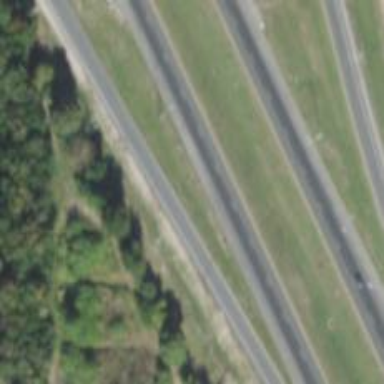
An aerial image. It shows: Motorway link with half diamond junction.